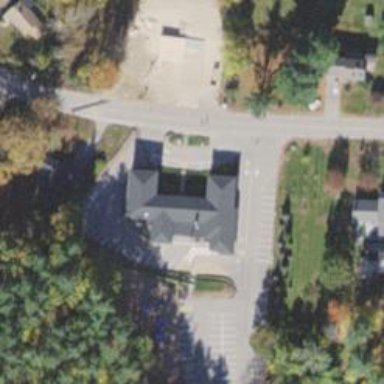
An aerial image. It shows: Public building.